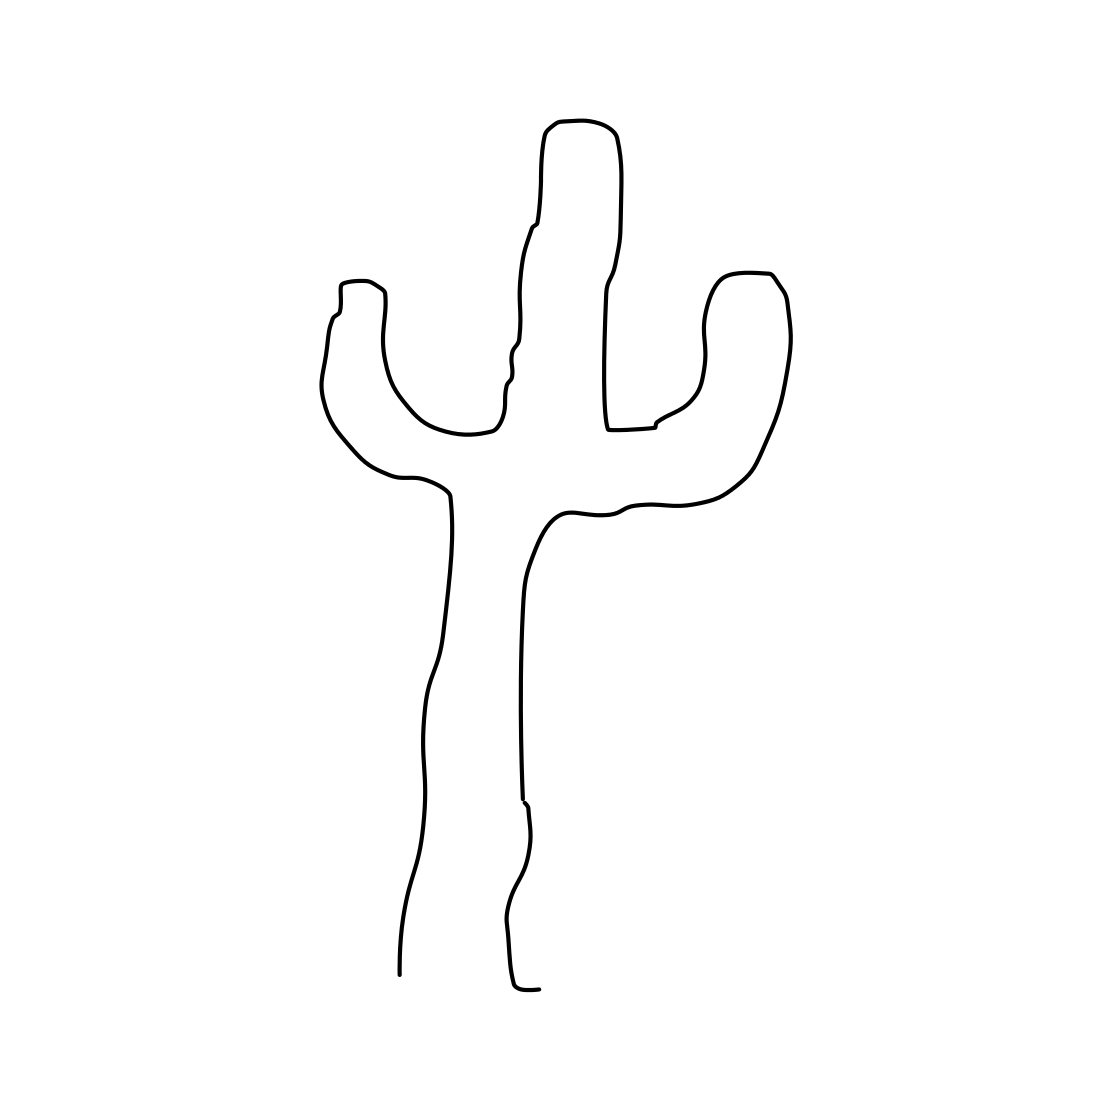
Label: cactus